Question: I have a header that I want to scroll up/down along with the page.That works. I also want to "stick" it to the top of the page.
I keep getting this gap between the header and the top of the page. Check the image. How can I close this gap?
This is the 'css' of the header
'''
header {
padding-left:5%;
padding-right:5%;
margin:auto;
margin-top:0%;
padding-top:0%;
top:0;
width: 50%;
height:auto;
border-left:1px solid gray;
border-right:1px solid gray;
border-top:1px solid gray;
border-bottom:1px solid gray;
border-bottom-left-radius:10px;
border-bottom-right-radius:10px;
background-color:#5C8AE6;
text-align: center;
padding-bottom:0%;
overflow:auto;
box-shadow:2px 2px 10px 10px #C9C9C9;
-webkit-box-shadow:2px 2px 10px 10px #C9C9C9;
-moz-box-shadow:2px 2px 10px 10px #C9C9C9;
/* Shadow around the header, For IE<9 */
filter:
progid:DXImageTransform.Microsoft.Shadow(color=#C9C9C9, direction=0, strength=5),
progid:DXImageTransform.Microsoft.Shadow(color=#C9C9C9, direction=45, strength=2),
progid:DXImageTransform.Microsoft.Shadow(color=#C9C9C9, direction=90, strength=5),
progid:DXImageTransform.Microsoft.Shadow(color=#C9C9C9, direction=135, strength=5),
progid:DXImageTransform.Microsoft.Shadow(color=#C9C9C9, direction=180, strength=10),
progid:DXImageTransform.Microsoft.Shadow(color=#C9C9C9, direction=225, strength=5),
progid:DXImageTransform.Microsoft.Shadow(color=#C9C9C9, direction=270, strength=5),
progid:DXImageTransform.Microsoft.Shadow(color=#C9C9C9, direction=315, strength=2);
background: -webkit-linear-gradient(#5C8AE6, #6C96E8);
background: -o-linear-gradient(#5C8AE6, #6C96E8);
background: -moz-linear-gradient(#5C8AE6, #6C96E8);
background: linear-gradient(#5C8AE6, #6C96E8);
}][1]
'''
What am I missing ?
Thanks

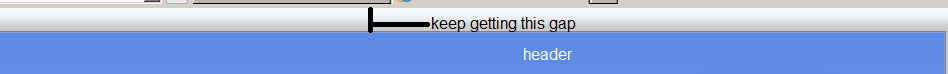
Answer: you have 'top:0;' but you have no position assigned
Use
'position: absolute;' if you want the header to scroll with the rest of the page
use
'position: fixed;' if you want the header to stick to the top, and have the content scroll past it.